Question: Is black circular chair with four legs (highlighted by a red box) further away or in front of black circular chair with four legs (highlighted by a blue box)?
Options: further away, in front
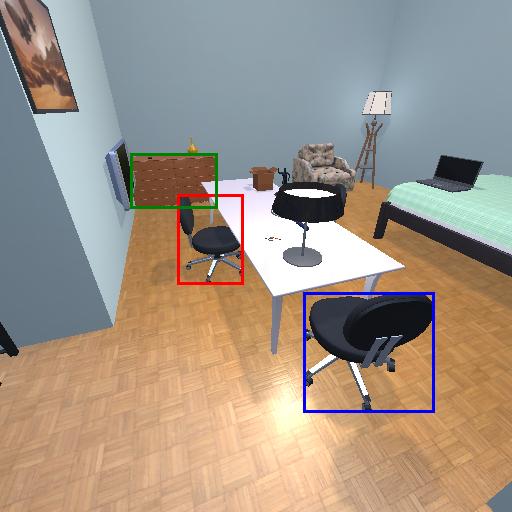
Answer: further away